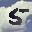
Label: 5